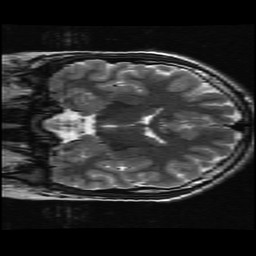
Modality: T2w
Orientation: coronal
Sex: male
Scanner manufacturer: ge
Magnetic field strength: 3 T
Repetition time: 5 s
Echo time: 0.1012 s